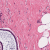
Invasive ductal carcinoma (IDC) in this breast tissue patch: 0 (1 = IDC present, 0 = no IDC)